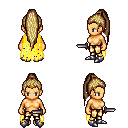
a pixel art fantasy rpg character, female body template, human, tanned skin, yellow tattered cape, gold greaves, blonde extra-long topknot hairstyle, metal boots, dagger, four views (front, back, left, right), 2x2 character sprite sheet, small pixel art, hard edges, no anti-aliasing